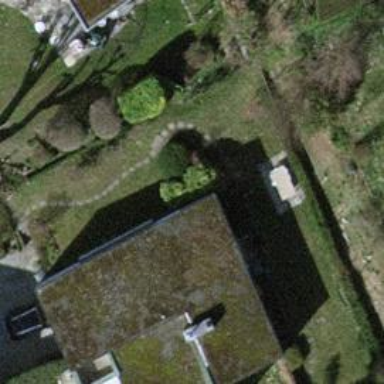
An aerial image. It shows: Building with flat roof.